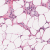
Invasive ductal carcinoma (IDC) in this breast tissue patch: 0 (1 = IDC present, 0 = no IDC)